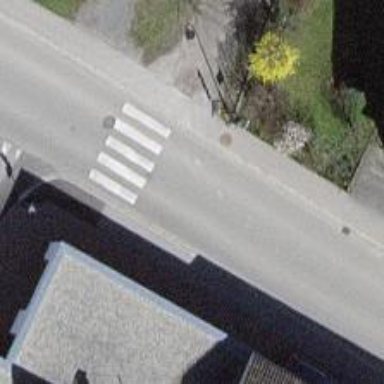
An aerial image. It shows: Uncontrolled zebra crossing with white markings on the road.